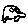
Label: car